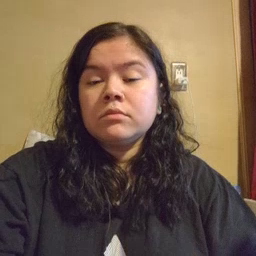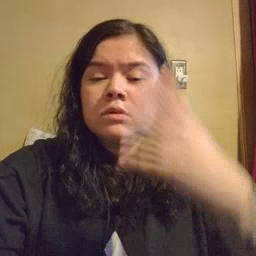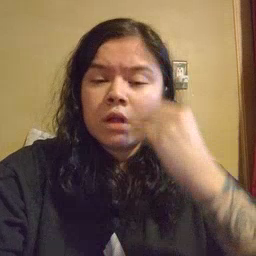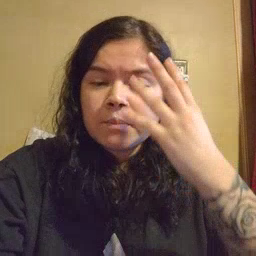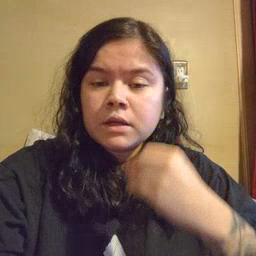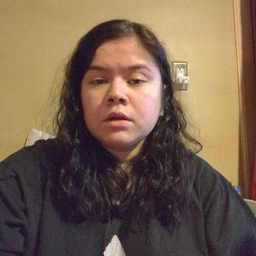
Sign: sleepy